Interaction volume radius: 5 \u00c5
Interaction volume height: 20 \u00c5
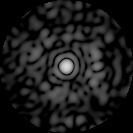
Disorder parameter: 0.8333